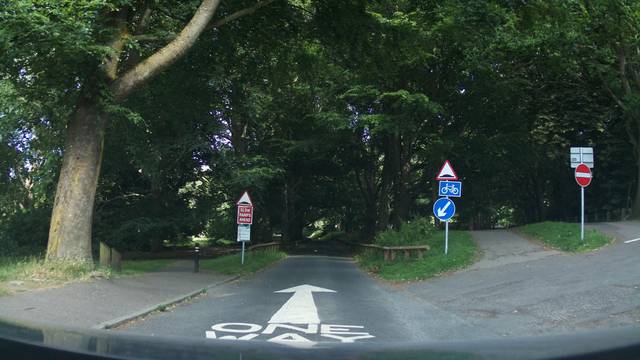
Region: United Kingdom
Coordinates: 51.27, 0.5355